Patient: sex M, age 52
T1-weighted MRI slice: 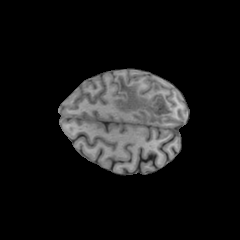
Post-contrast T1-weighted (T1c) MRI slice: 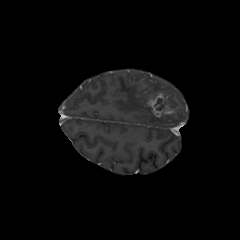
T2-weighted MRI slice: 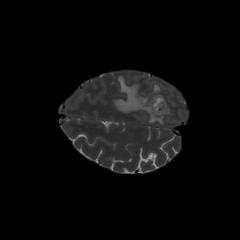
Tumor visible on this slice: yes
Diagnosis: Glioblastoma, IDH-wildtype
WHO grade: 4